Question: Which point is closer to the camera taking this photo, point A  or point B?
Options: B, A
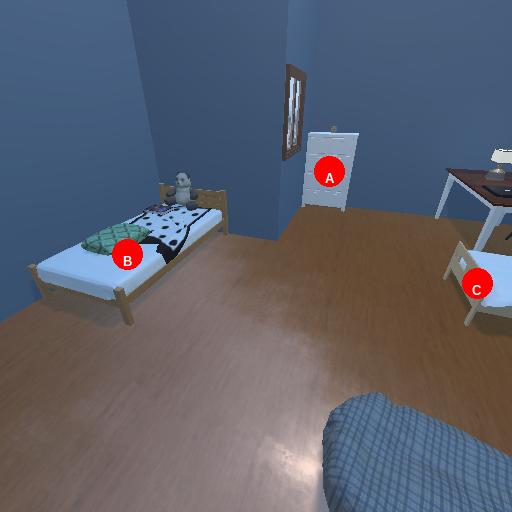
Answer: B